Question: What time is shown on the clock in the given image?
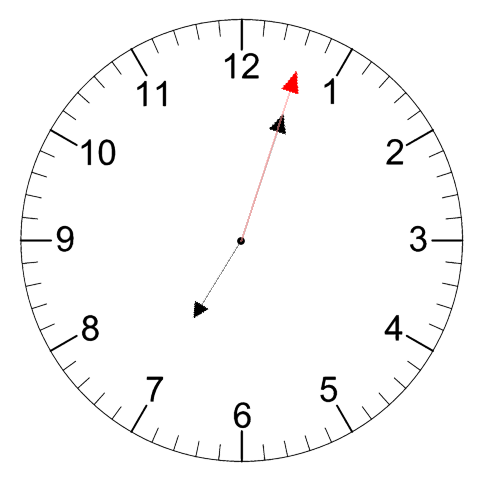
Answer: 07:03:03